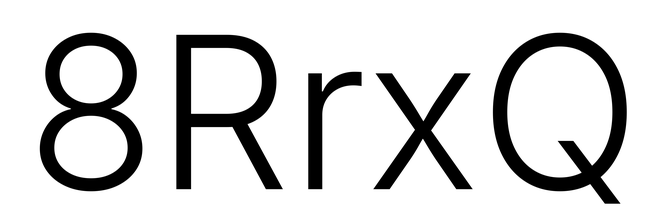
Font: Inter_Light